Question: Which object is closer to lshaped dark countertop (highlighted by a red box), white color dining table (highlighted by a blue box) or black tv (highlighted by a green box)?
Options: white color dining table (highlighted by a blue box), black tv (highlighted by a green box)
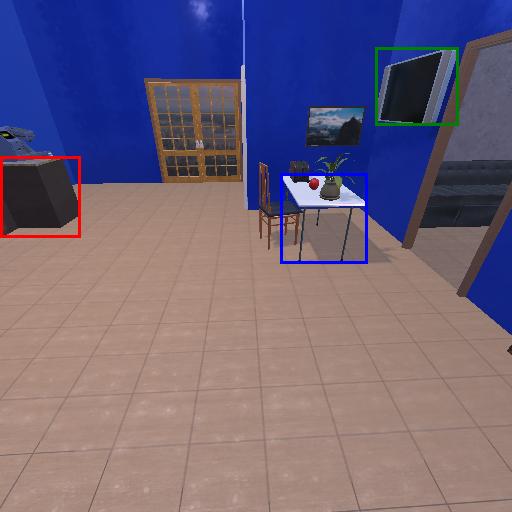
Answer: white color dining table (highlighted by a blue box)